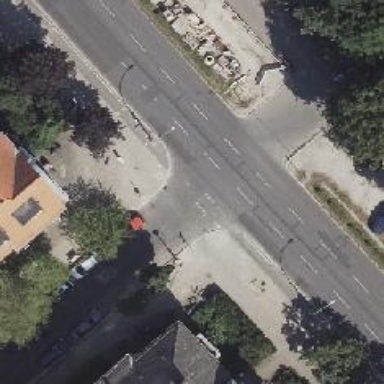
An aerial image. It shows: Unmarked crossing on the road.